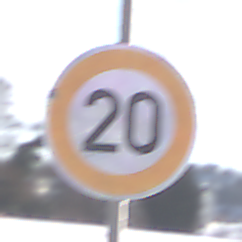
Verkehrszeichen: Geschwindigkeit20
Umgebung: Outdoor, Nature
Tageszeit: MorningAfternoon
Wetter: PartlyCloudy
Licht: Natural
Jahreszeit: Winter
Kontrast: HighContrast